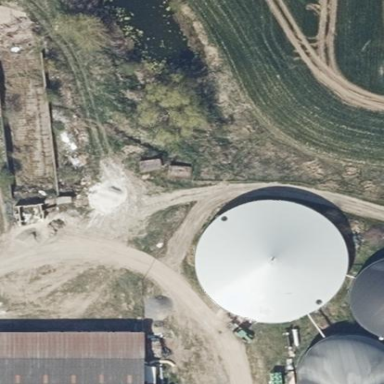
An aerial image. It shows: Farmyard area.